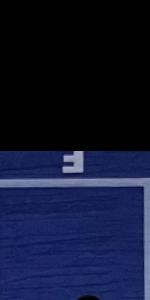
Label: Empty